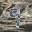
Label: 9